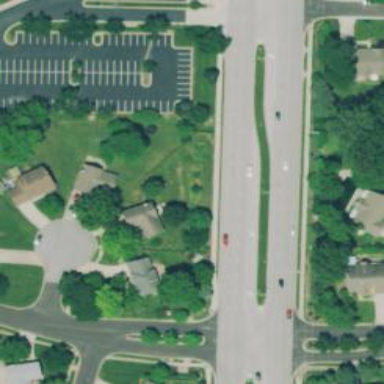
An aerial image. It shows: Dash road marking.